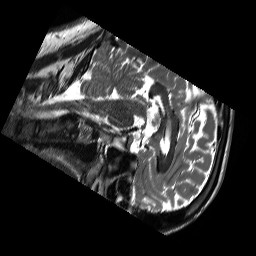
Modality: T2w
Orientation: sagittal
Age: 23
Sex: male